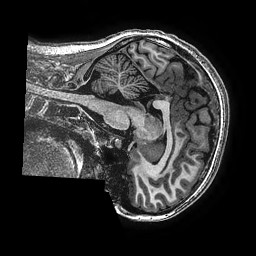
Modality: T1w
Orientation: sagittal
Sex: female
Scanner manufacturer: ge
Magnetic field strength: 3 T
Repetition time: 0.00766 s
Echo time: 0.003476 s